Question: I spent a lot of time on this bug, can someone notice what the reason is?
The Mail.php file is located in the project root.
'''
//E-mail Ajax Send
$("form").submit(function() { //Change
var th = $(this);
$.ajax({
type: "POST",
url: "/mail.php", //Change
data: th.serialize()
}).done(function() {
alert("Thank you!");
setTimeout(function() {
// Done Functions
th.trigger("reset");
}, 1000);
});
return false;
});
'''
But it returns a 404:

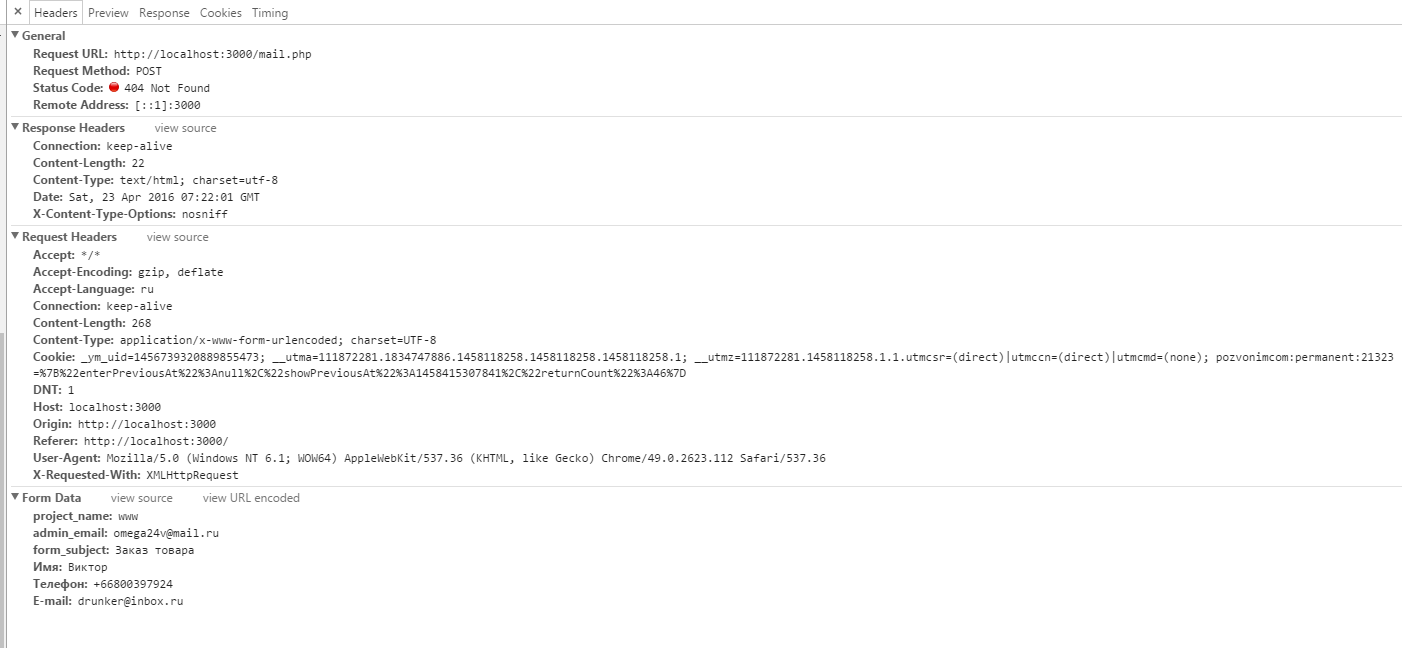
Answer: You can use either the absolute or relative path as stated above in comments. For your particular case, if both the files in same directory as you stated, just use "mail.php" no "/mail.php".
'''
url: "mail.php", // in place of "/mail.php"
'''
Alternatively you can use the url path like the below:
'''
url: "www.example.com/mail.php",
'''
Hope this fix your 404 error